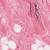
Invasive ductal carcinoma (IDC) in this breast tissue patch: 0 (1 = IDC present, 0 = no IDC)